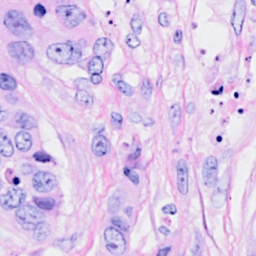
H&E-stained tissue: Breast